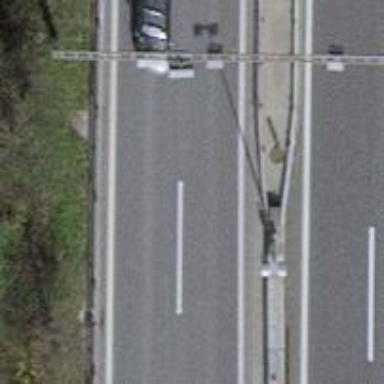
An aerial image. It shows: View of motorway.